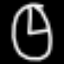
Label: clock